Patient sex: F
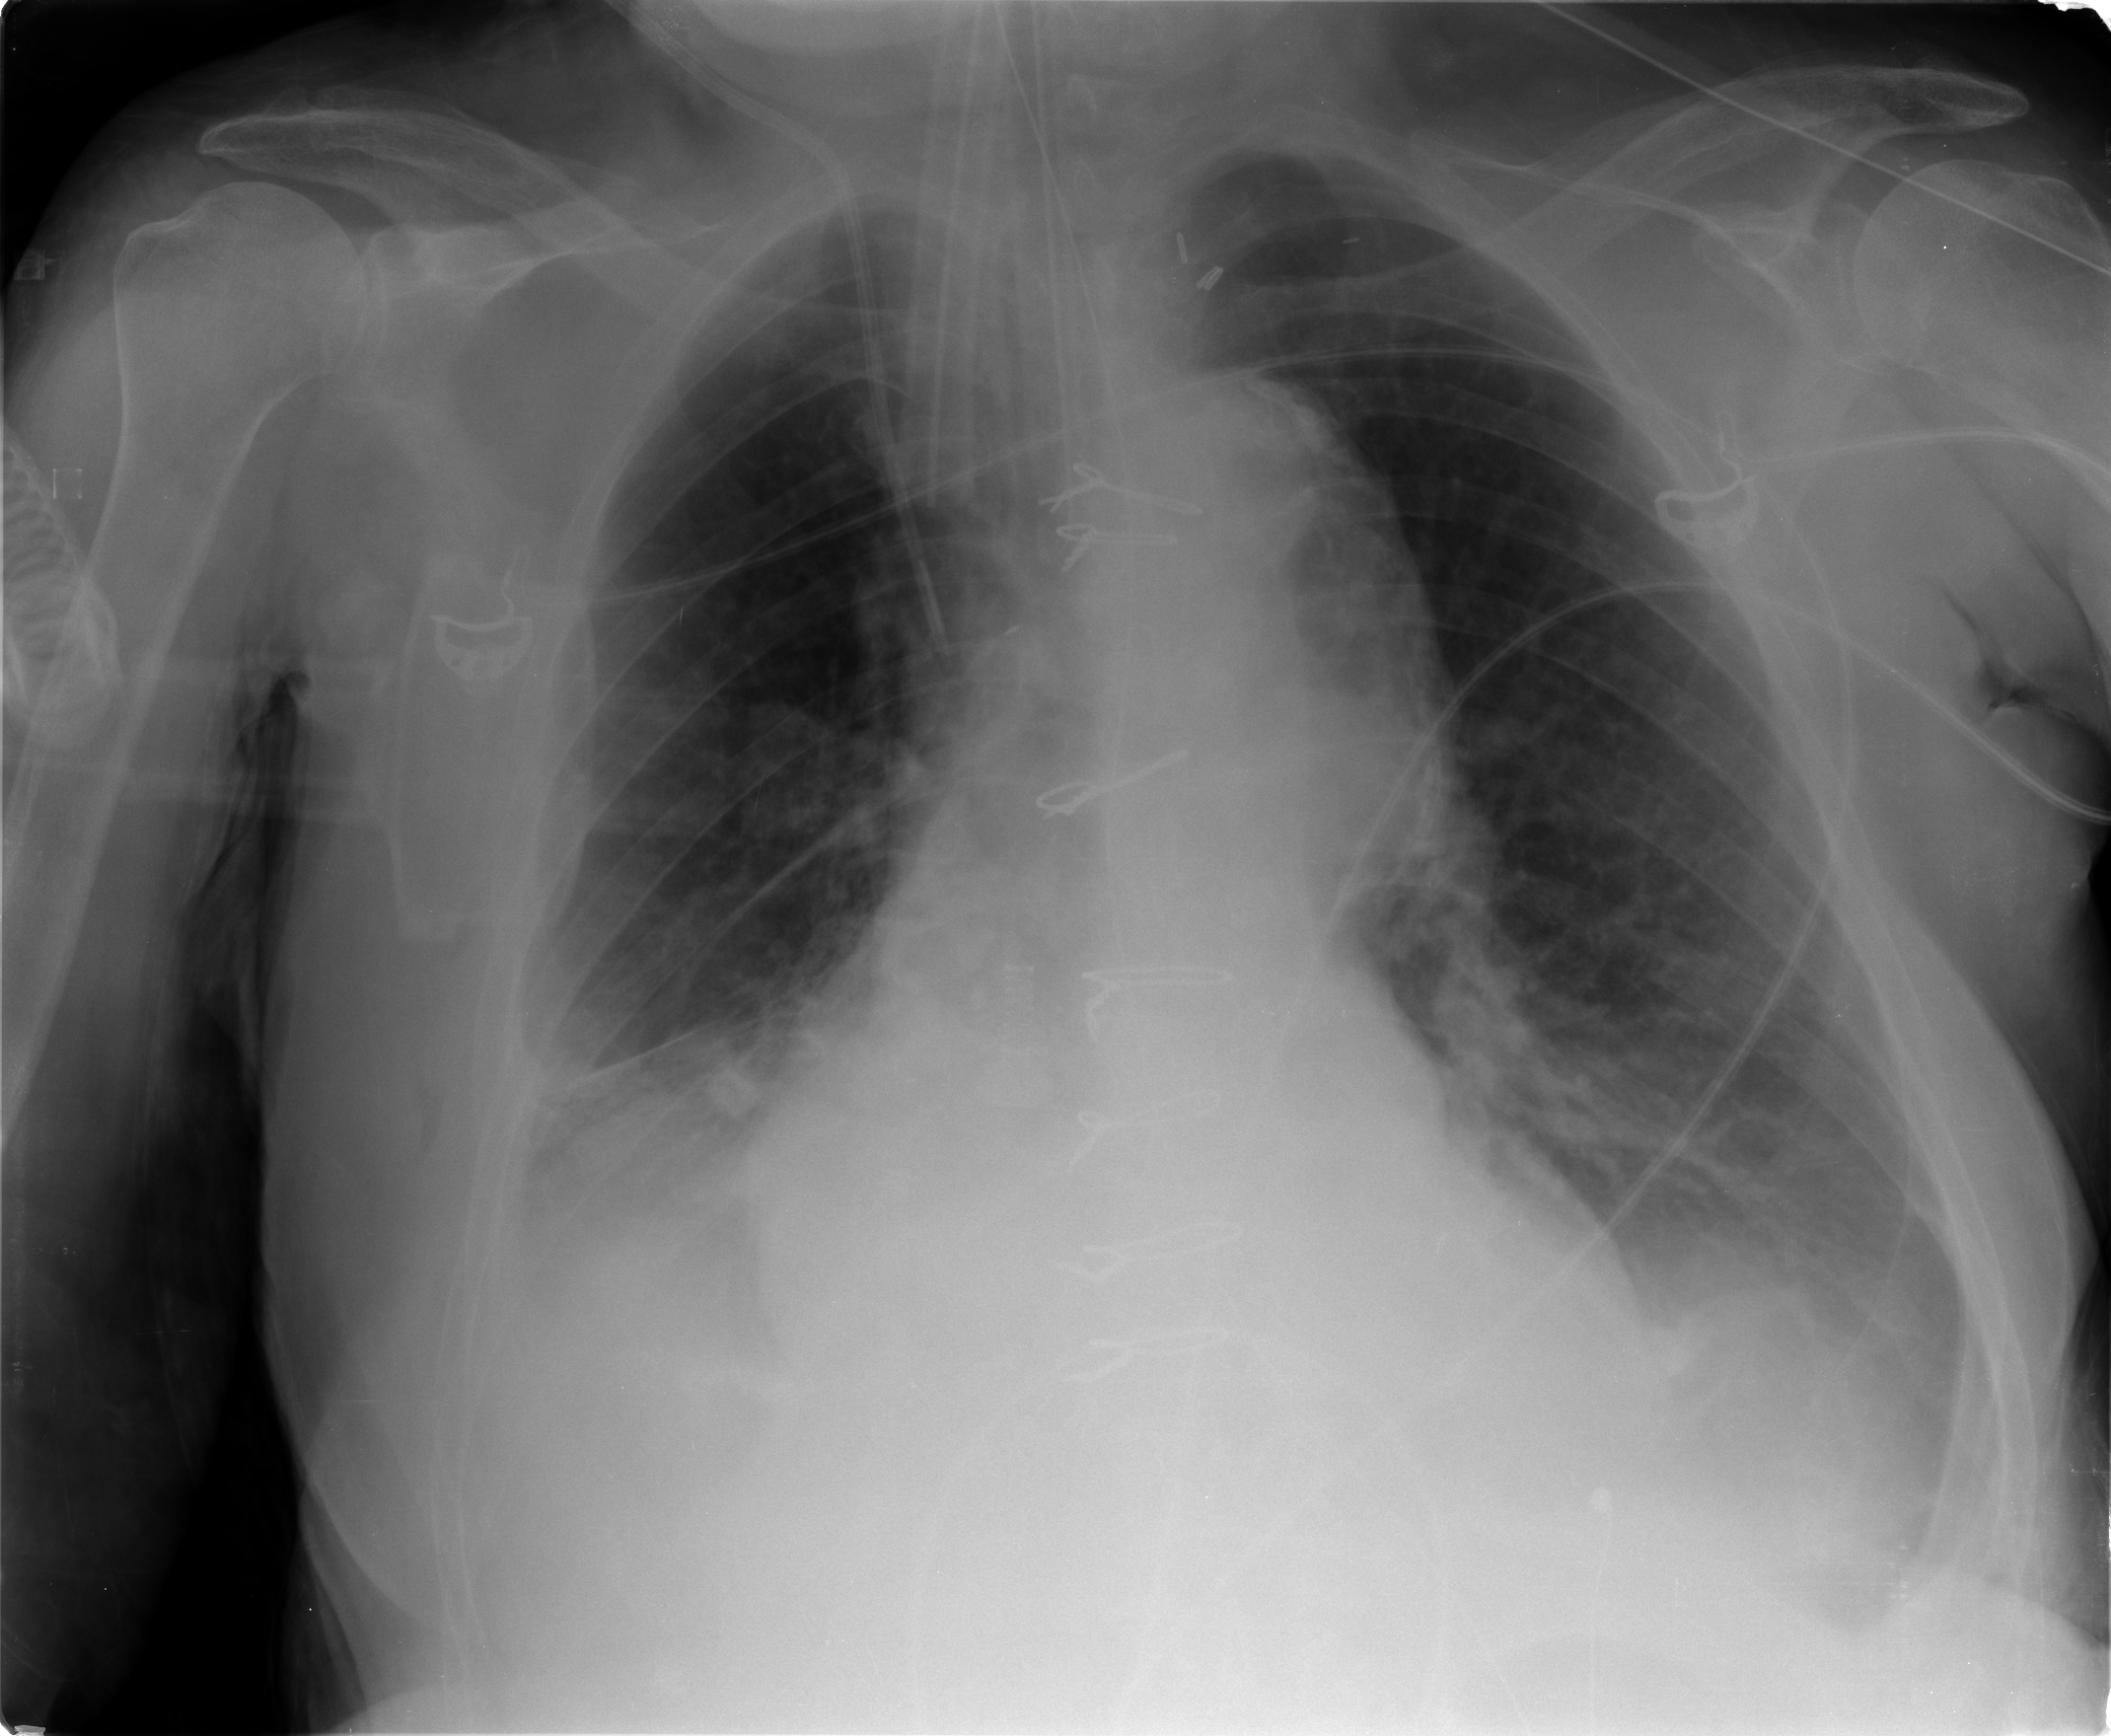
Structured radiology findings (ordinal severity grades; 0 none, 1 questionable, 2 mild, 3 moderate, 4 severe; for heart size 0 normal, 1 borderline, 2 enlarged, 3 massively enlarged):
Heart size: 2
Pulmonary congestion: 2
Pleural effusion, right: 1
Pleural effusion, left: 0
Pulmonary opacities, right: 0
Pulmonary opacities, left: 0
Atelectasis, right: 2
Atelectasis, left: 2